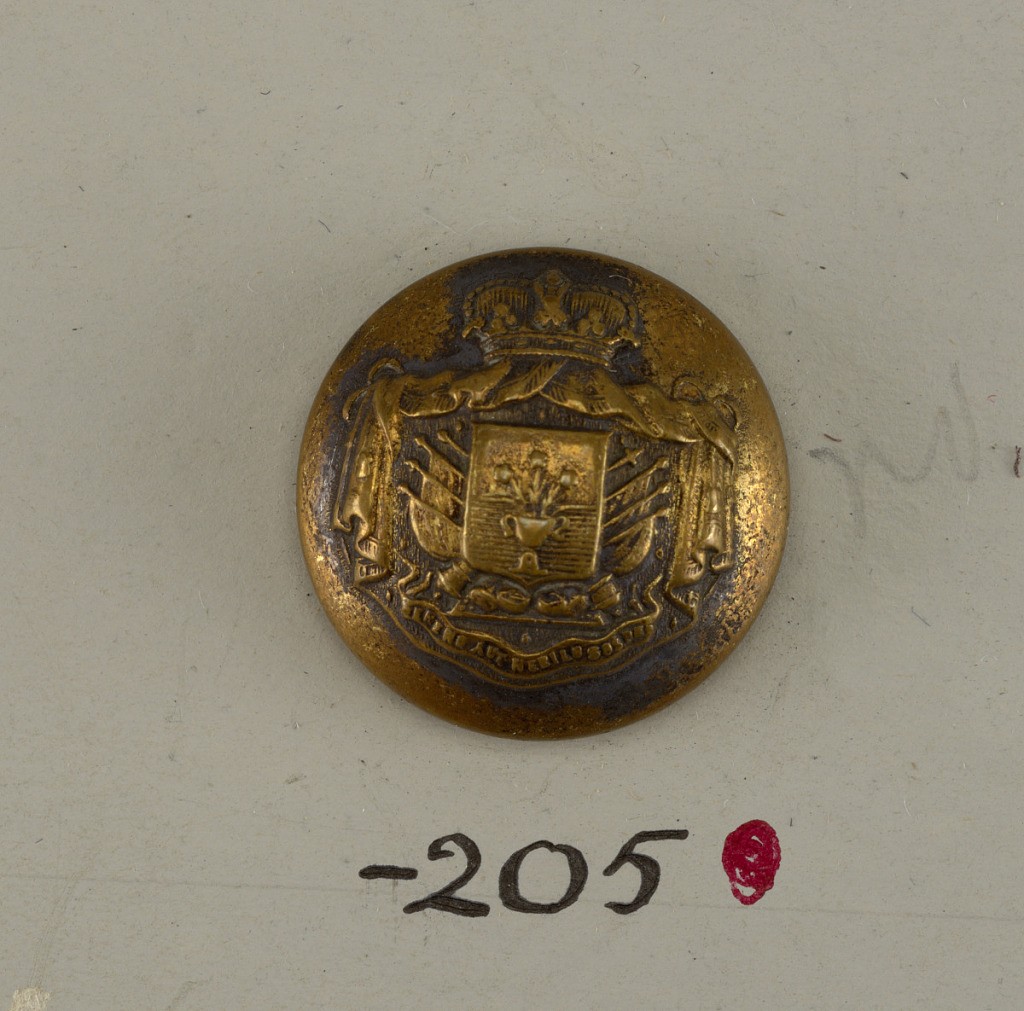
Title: Button
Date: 19th century
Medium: Brass
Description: On card E